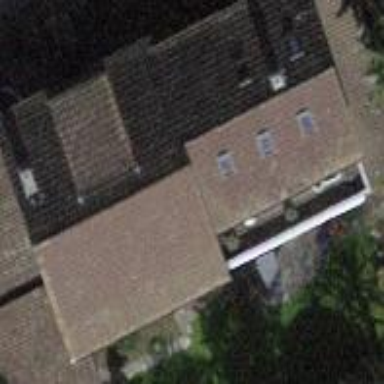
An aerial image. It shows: Building with tiled roof.